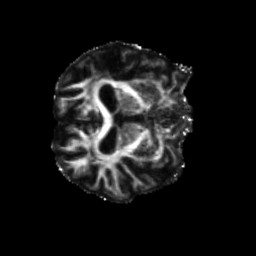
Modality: FA
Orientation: axial
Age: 63
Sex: male
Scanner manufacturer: siemens
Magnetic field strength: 3 T
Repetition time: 5.25 s
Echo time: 0.08 s